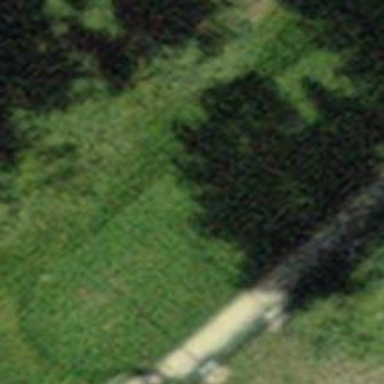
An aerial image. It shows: Golf tee.